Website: macys
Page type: payment
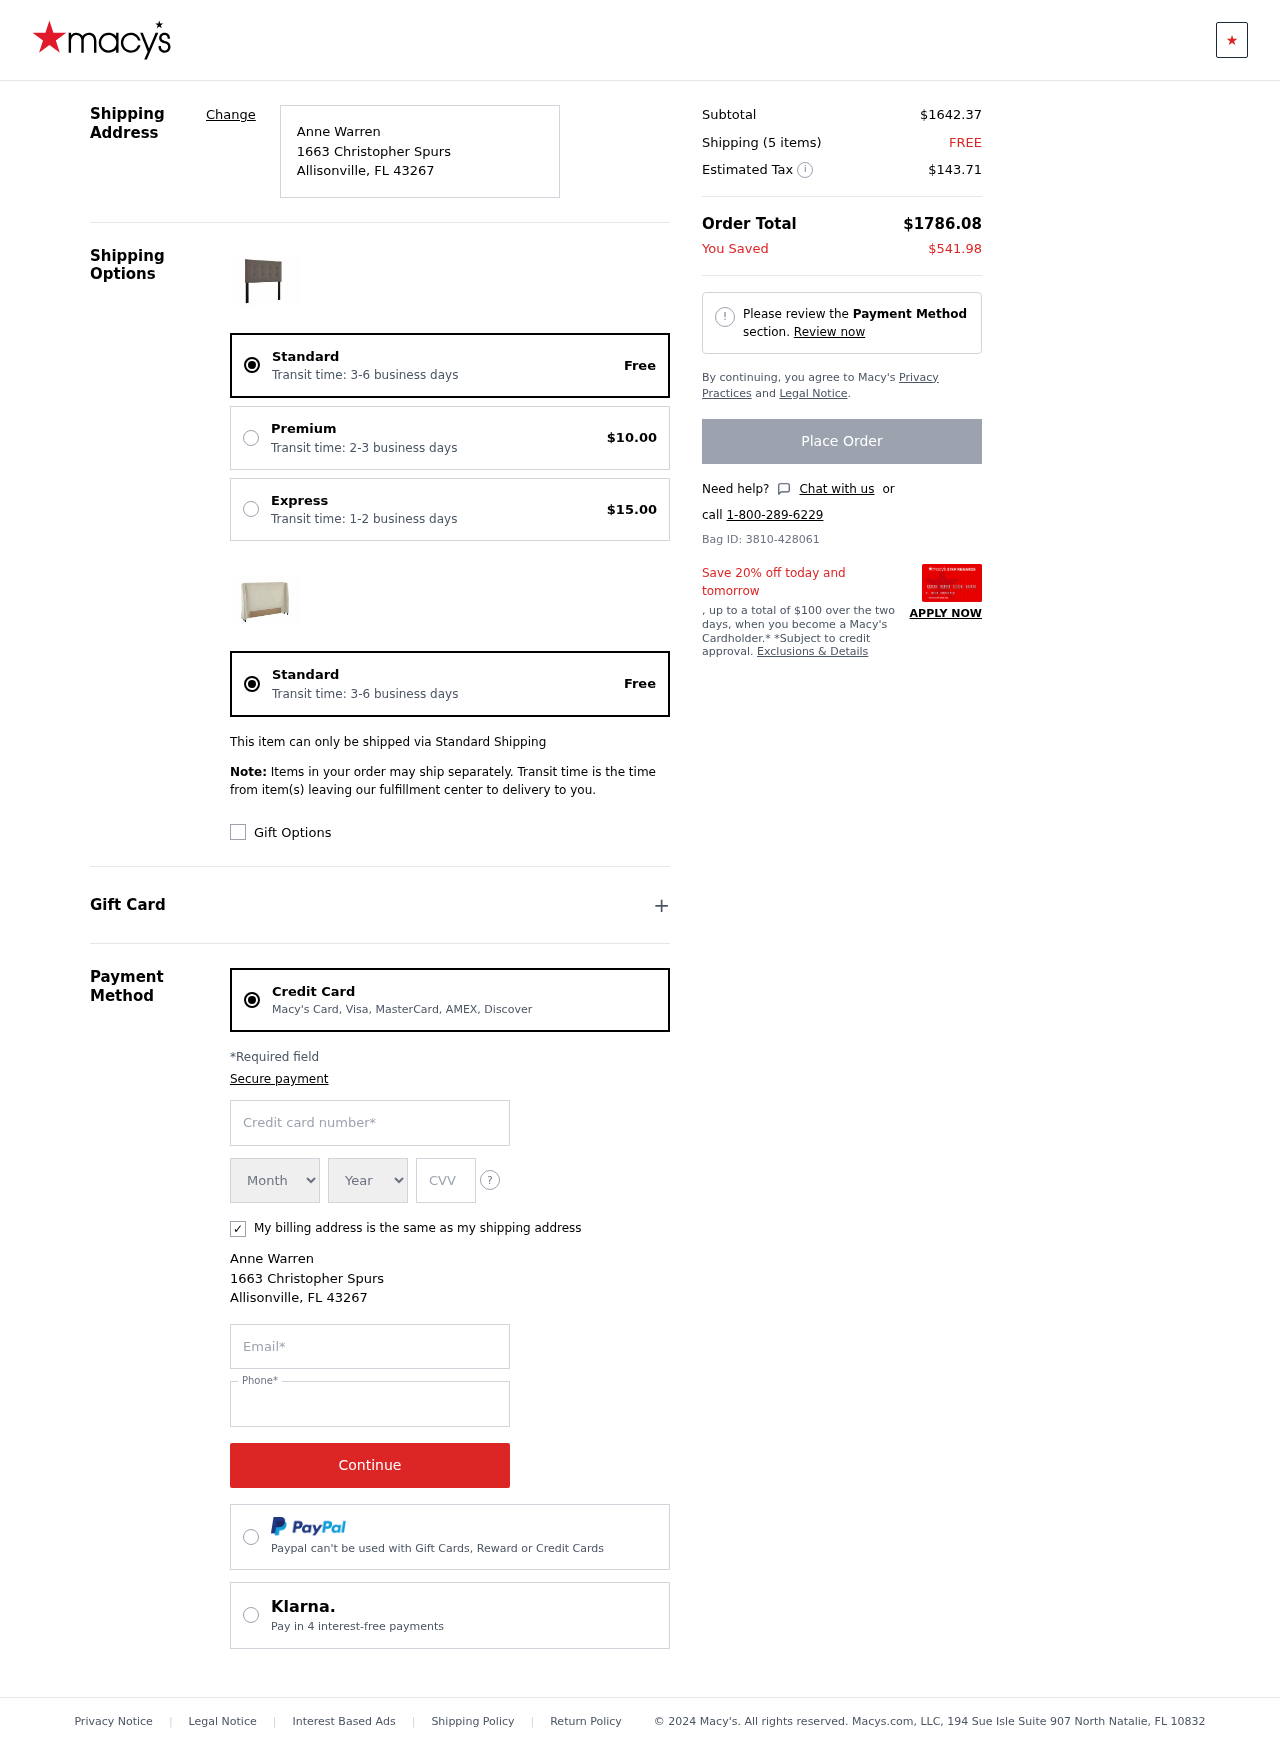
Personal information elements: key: PII_CARD_CVV
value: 831
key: PII_CARD_EXPIRY_MONTH
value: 05
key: PII_CARD_EXPIRY_YEAR
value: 28
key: PII_CARD_NUMBER
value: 4850 6338 4477 0306
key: PII_CITY
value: Allisonville
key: PII_EMAIL
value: anne.warren@gmail.com
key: PII_FULLNAME
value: Anne Warren
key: PII_PHONE
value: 4149141127
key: PII_POSTCODE
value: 43267
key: PII_STATE_ABBR
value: FL
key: PII_STREET
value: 1663 Christopher Spurs
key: PII_FULLNAME2
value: Anne Warren
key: PII_STREET2
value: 1663 Christopher Spurs
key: PII_CITY2
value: Allisonville
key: PII_STATE_ABBR2
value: FL
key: PII_POSTCODE2
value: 43267
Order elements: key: ORDER_DELIVERY_DATE
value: Transit time: 3-6 business days
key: ORDER_SHIPPING_STANDARD
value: Free
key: ORDER_SHIPPING_PREMIUM
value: $10.00
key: ORDER_SHIPPING_EXPRESS
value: $15.00
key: ORDER_DELIVERY_DATE2
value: Transit time: 3-6 business days
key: ORDER_SHIPPING_STANDARD2
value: Free
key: ORDER_SUBTOTAL
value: $1642.37
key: ORDER_NUM_ITEMS
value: Shipping (5 items)
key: ORDER_SHIPPING_COST
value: FREE
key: ORDER_TAX
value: $143.71
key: ORDER_TOTAL
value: $1786.08
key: ORDER_SAVINGS
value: $541.98
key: ORDER_ID
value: Bag ID: 3810-428061